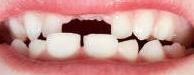
Condition: hypodontia